Question: I have a lot of different files (10-20) that I read in x and y data from, then plot as a line.
At the moment I have the standard colors but I would like to use a colormap instead.
I have looked at many different examples but can't get the adjustment for my code right.
I would like the colour to change between each line (rather than along the line) using a colormap such as gist_rainbow i.e. a discrete colourmap
The image below is what I can currently achieve.
This is what I have attempted:
'''
import pylab as py
import numpy as np
import matplotlib.pyplot as plt
from matplotlib import rc, rcParams
numlines = 20
for i in np.linspace(0,1, numlines):
color1=plt.cm.RdYlBu(1)
color2=plt.cm.RdYlBu(2)
# Extract and plot data
data = np.genfromtxt('OUZ_QRZ_Lin_Disp_Curves')
OUZ_QRZ_per = data[:,1]
OUZ_QRZ_gvel = data[:,0]
plt.plot(OUZ_QRZ_per,OUZ_QRZ_gvel, '--', color=color1, label='OUZ-QRZ')
data = np.genfromtxt('PXZ_WCZ_Lin_Disp_Curves')
PXZ_WCZ_per = data[:,1]
PXZ_WCZ_gvel = data[:,0]
plt.plot(PXZ_WCZ_per,PXZ_WCZ_gvel, '--', color=color2, label='PXZ-WCZ')
# Lots more files will be plotted in the final code
py.grid(True)
plt.legend(loc="lower right",prop={'size':10})
plt.savefig('Test')
plt.show()
'''

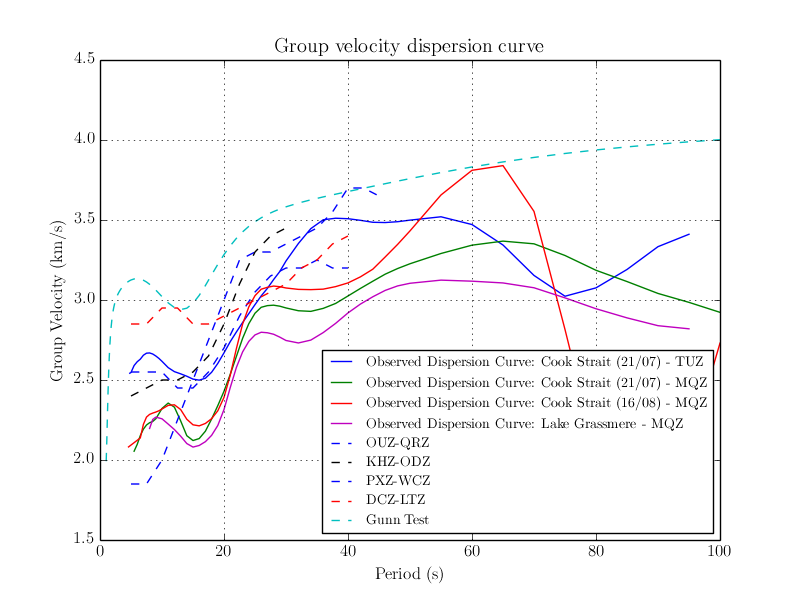
Answer: You could take a few different approaches. On your initial example you color each line specifically with a different color. That works fine if you are able to loop over the data/colors you want to plot. Manually assigning each color, like you do now, is a lot of work, even for 20 lines, but imagine if you have hundred or more. :)
Matplotlib also allows you to edit the default 'color cycle' with your own colors. Consider this example:
'''
numlines = 10
data = np.random.randn(150, numlines).cumsum(axis=0)
plt.plot(data)
'''
This gives the default behavior, and results in:

If you want to use a default Matplotlib colormap, you can use it to retrieve the colors values.
'''
# pick a cmap
cmap = plt.cm.RdYlBu
# get the colors
# if you pass floats to a cmap, the range is from 0 to 1,
# if you pass integer, the range is from 0 to 255
rgba_colors = cmap(np.linspace(0,1,numlines))
# the colors need to be converted to hexadecimal format
hex_colors = [mpl.colors.rgb2hex(item[:3]) for item in rgba_colors.tolist()]
'''
You can then assign the list of colors to the 'color cycle' setting from Matplotlib.
'''
mpl.rcParams['axes.color_cycle'] = hex_colors
'''
Any plot made after this change will automatically cycle through these colors:
'''
plt.plot(data)
'''